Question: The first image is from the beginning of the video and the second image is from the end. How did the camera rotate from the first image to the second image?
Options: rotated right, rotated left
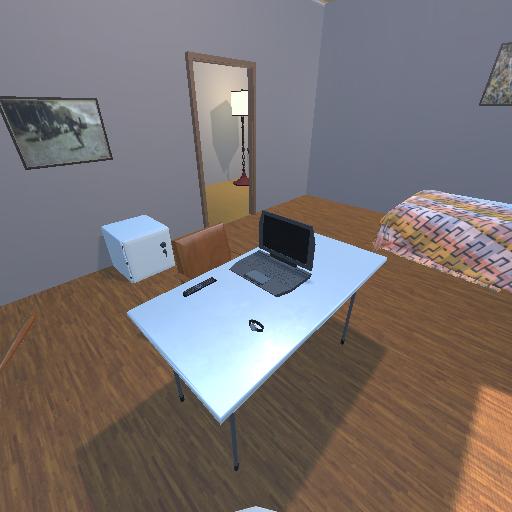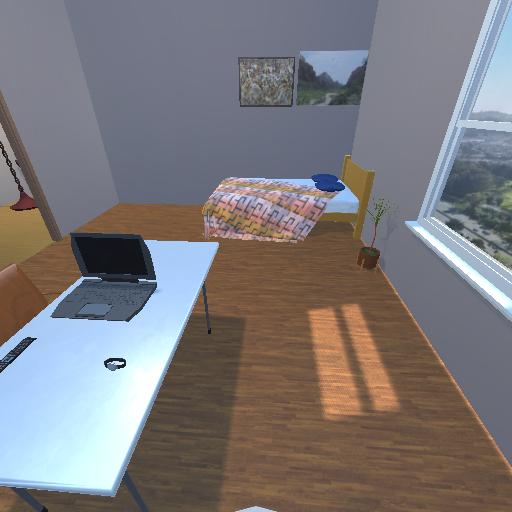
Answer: rotated right